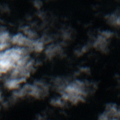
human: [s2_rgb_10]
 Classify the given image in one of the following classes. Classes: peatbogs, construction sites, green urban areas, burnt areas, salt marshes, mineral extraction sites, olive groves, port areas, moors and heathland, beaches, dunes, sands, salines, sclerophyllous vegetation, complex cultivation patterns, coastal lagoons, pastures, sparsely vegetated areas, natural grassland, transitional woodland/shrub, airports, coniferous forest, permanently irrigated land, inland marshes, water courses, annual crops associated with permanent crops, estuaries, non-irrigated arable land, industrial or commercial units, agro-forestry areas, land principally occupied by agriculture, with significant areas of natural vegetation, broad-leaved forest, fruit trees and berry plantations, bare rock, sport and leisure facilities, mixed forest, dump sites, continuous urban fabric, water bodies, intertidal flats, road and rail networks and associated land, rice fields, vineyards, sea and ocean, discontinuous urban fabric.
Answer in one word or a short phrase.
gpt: sea and ocean